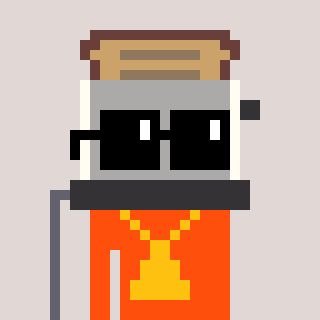
a pixel art character with square black sunglasses, a toaster-shaped head and a orange-colored body on a warm background